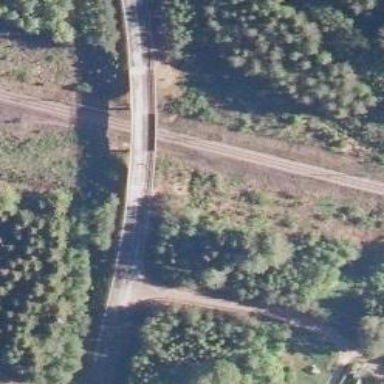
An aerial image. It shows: Continuous rail railway with electrified contact line.